Interaction volume radius: 5 \u00c5
Interaction volume height: 10 \u00c5
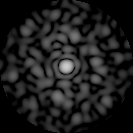
Disorder parameter: 0.7944